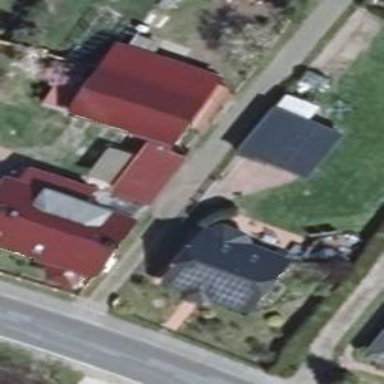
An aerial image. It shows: Maroon-colored house with flat roof.